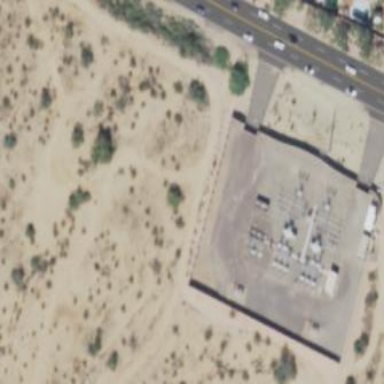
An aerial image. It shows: Outdoor power substation located behind wall. The substation operates at the distribution level.